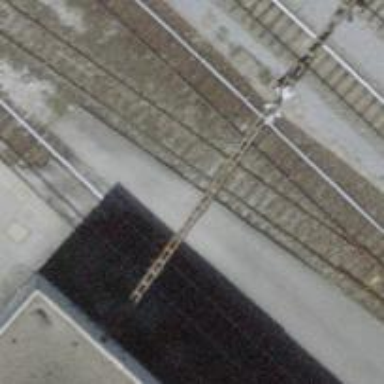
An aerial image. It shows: Single-track electrified railway service yard with contact line for trains.